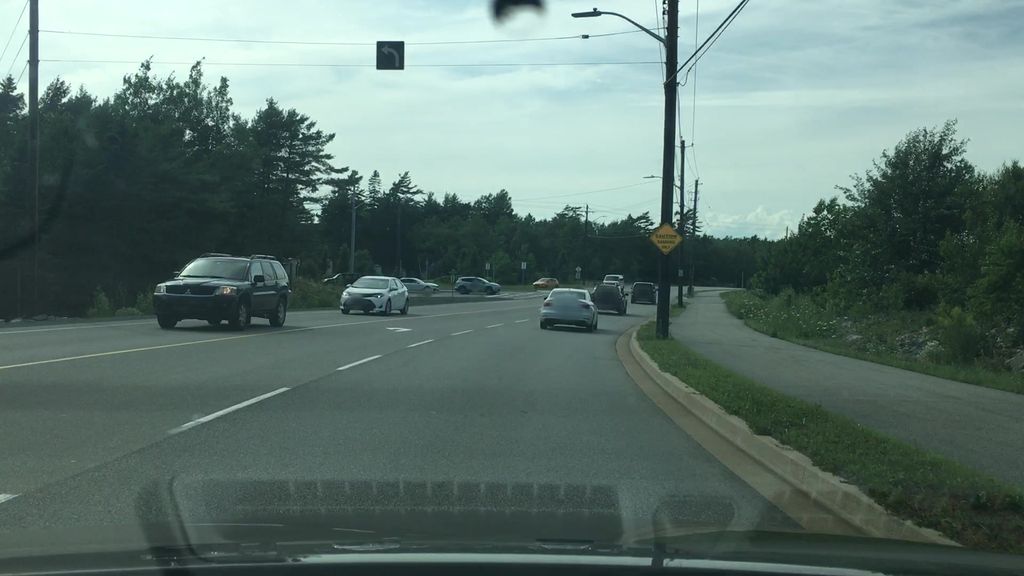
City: halifax